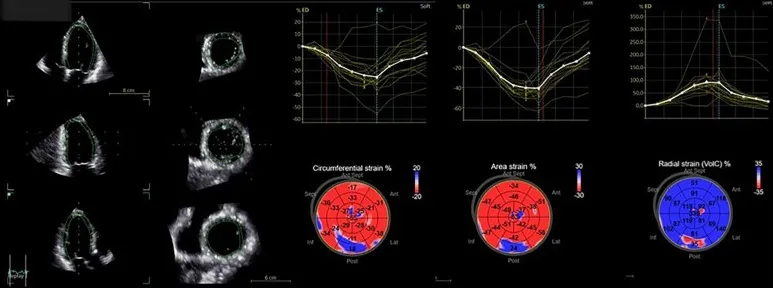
Four-dimensional strain analysis showing abnormal values of circumferential, area, and radial strain of the basal inferolateral wall.
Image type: radiology (ultrasound)